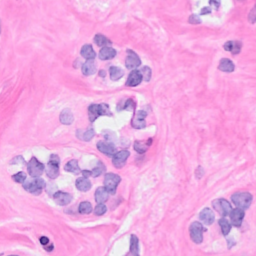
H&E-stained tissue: Breast